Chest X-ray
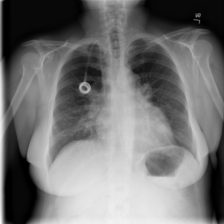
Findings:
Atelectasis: negative
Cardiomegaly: negative
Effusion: negative
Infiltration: positive
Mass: negative
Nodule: negative
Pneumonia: negative
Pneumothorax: negative
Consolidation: negative
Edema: negative
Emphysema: negative
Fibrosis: negative
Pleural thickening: negative
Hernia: negative